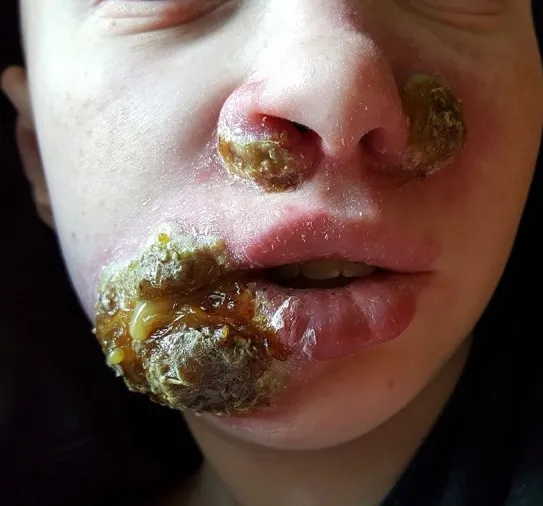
Herpes vegetans facial lesions at initial presentation.
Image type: medical_photograph (skin_photograph)